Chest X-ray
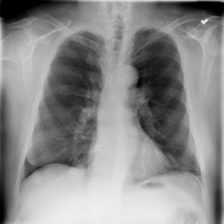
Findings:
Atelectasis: positive
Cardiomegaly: negative
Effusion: negative
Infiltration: negative
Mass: negative
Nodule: positive
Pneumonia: negative
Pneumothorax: negative
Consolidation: negative
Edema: negative
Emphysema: negative
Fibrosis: negative
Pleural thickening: negative
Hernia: negative